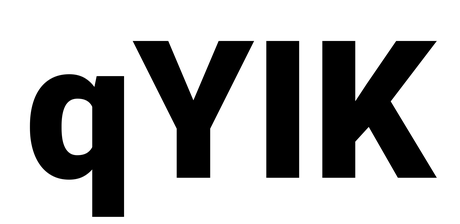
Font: Roboto_Black